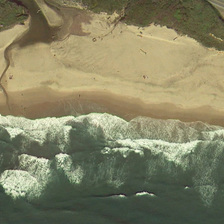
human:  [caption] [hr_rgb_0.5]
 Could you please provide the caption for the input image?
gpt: a piece of green ocean is near yellow beach and many green trees .

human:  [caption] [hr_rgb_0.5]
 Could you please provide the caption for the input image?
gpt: a piece of green ocean is near yellow beach and many green trees .

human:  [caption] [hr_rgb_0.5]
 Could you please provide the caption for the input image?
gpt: a piece of green ocean is near yellow beach and many green trees .

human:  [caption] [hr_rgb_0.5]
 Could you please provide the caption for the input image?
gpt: a piece of green ocean is near yellow beach and many green trees .

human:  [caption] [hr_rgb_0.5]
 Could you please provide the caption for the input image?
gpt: a piece of green ocean is near yellow beach and many green trees .